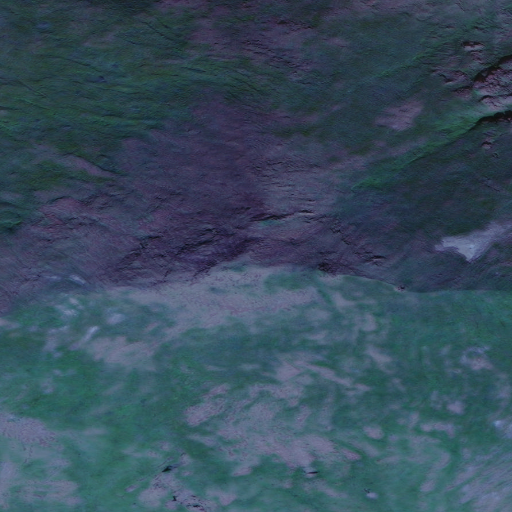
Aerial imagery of mountain in Alaska named Ikatok Peak containing only unknown